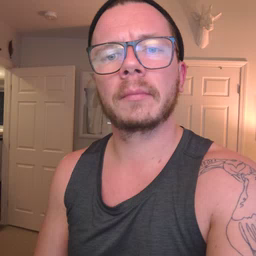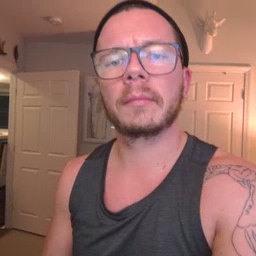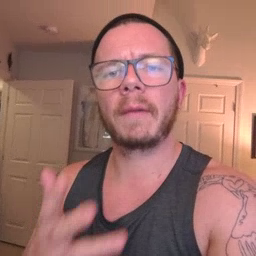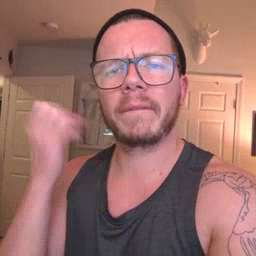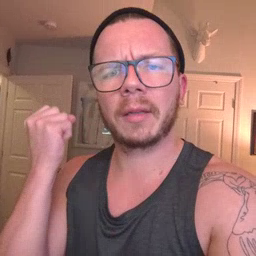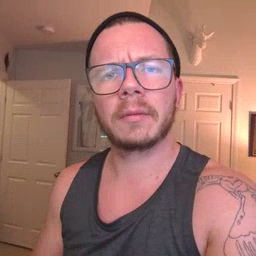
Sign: fast